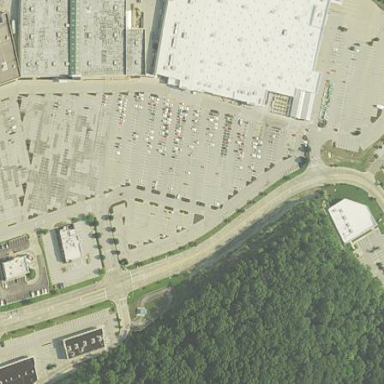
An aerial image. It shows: Parking area with asphalt surface.